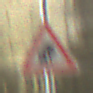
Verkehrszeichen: UnzureichendesLichtraumprofil
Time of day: Midday
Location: Outdoor (Urban)
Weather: Clear
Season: NotSpecified
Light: Natural